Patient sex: M
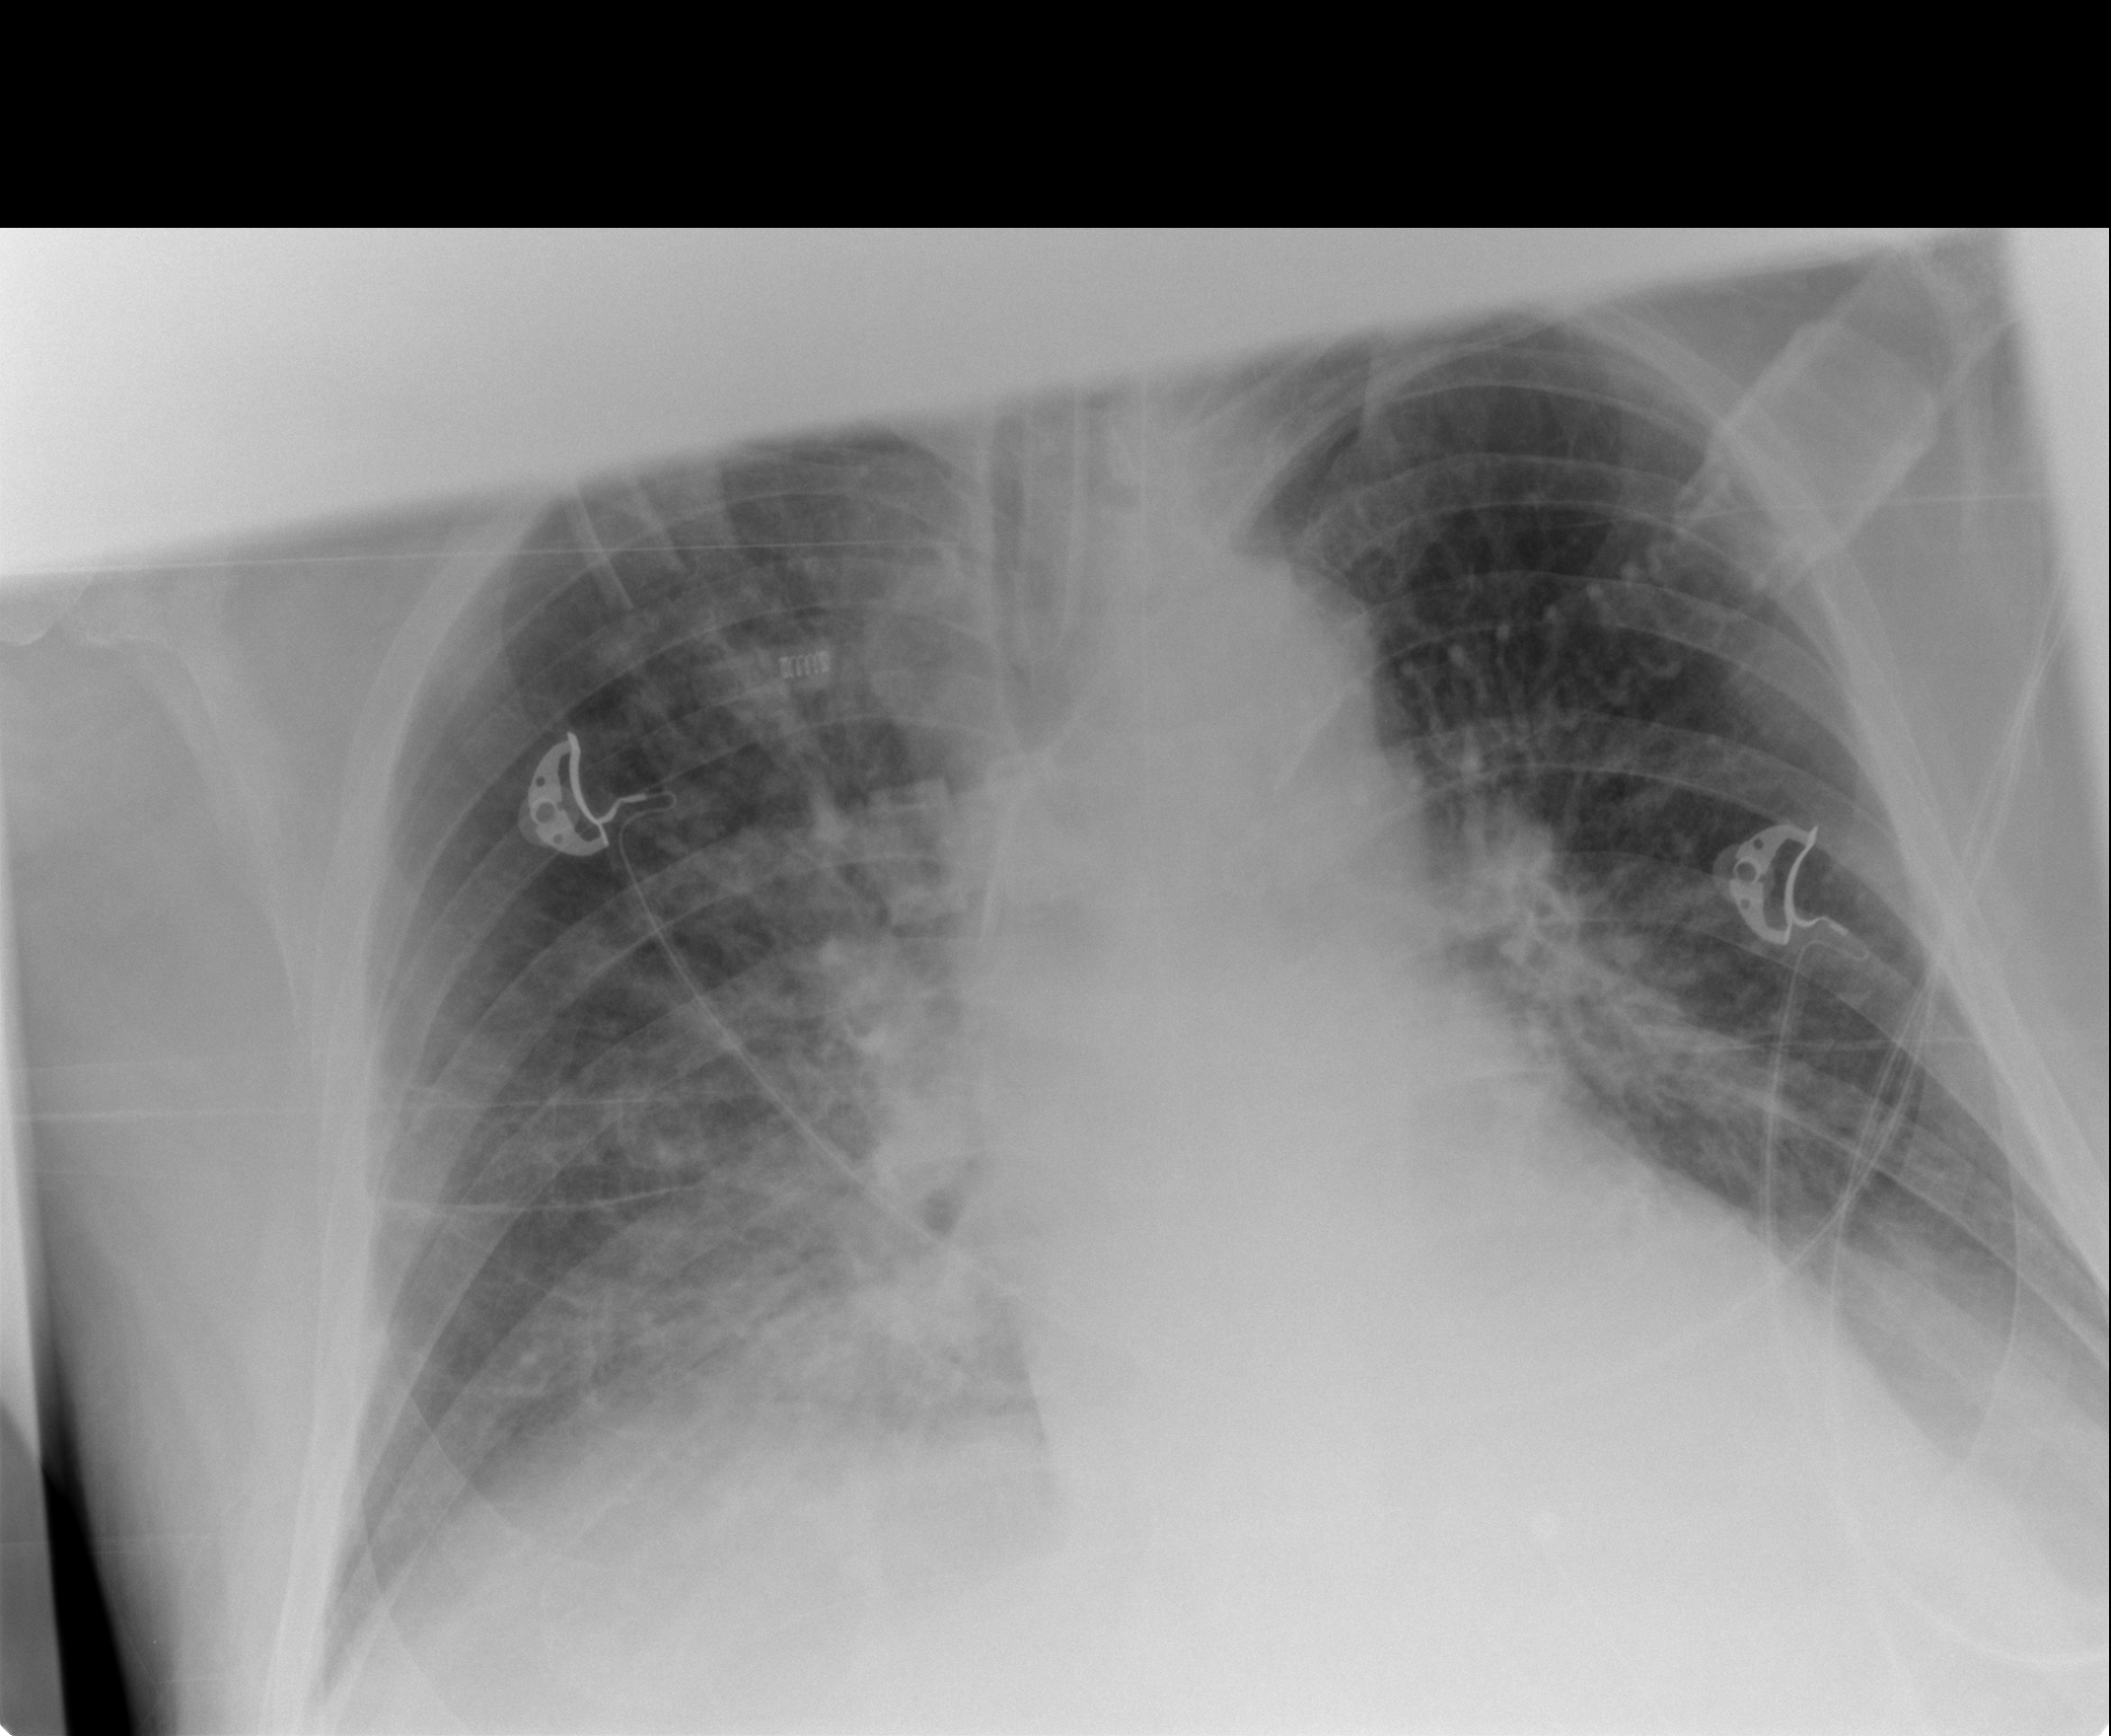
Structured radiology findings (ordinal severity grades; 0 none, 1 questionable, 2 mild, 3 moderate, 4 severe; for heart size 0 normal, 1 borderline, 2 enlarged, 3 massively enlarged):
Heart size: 0
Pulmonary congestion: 2
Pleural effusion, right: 0
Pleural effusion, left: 0
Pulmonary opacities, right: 3
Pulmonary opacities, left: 2
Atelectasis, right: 2
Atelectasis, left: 2